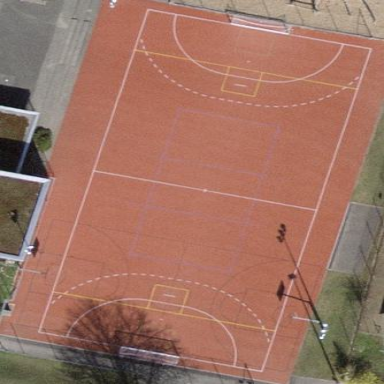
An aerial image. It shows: Multi-sport pitch for leisure activities.